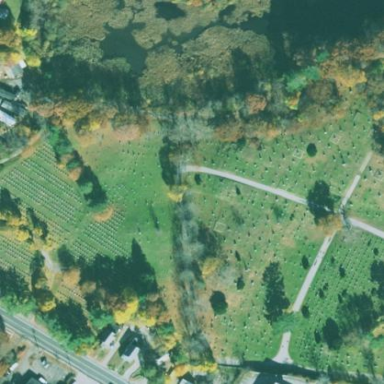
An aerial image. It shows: Cemetery.